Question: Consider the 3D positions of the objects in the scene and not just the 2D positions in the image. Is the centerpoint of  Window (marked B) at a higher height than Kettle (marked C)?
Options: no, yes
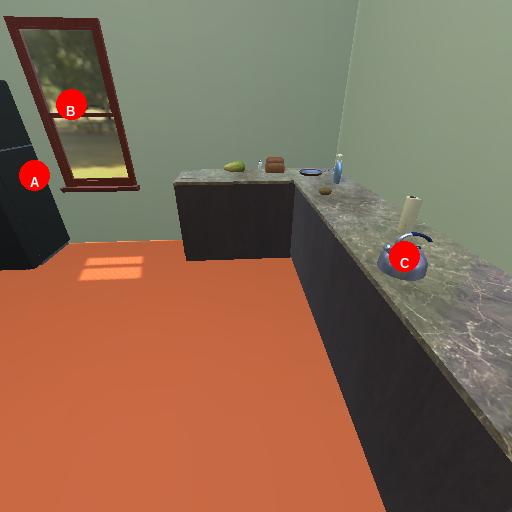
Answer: no